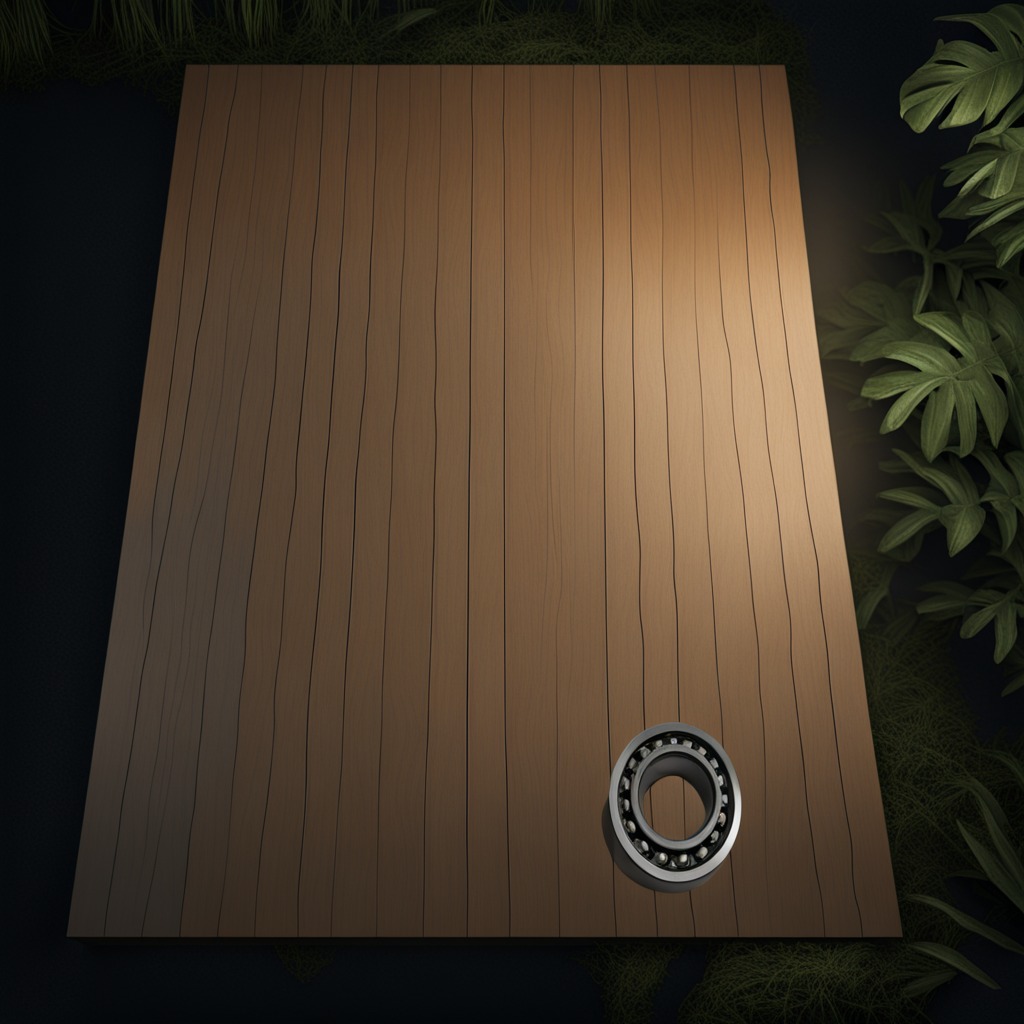
A metal ball bearing lies on the wooden table.